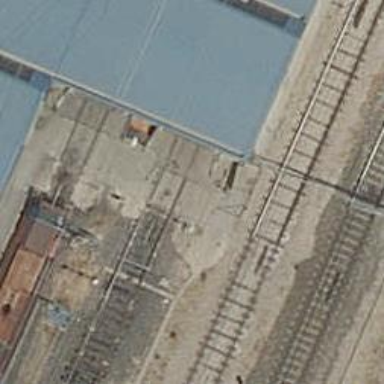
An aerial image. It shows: Railway yard with electrified contact lines. The yard includes building passage tunnel.